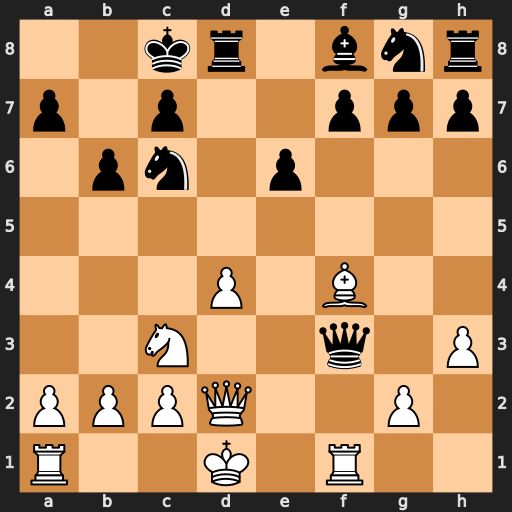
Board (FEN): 2kr1bnr/p1p2ppp/1pn1p3/8/3P1B2/2N2q1P/PPPQ2P1/R2K1R2
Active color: w
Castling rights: -
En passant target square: -
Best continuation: Rxf3 Rxd4 Rd3